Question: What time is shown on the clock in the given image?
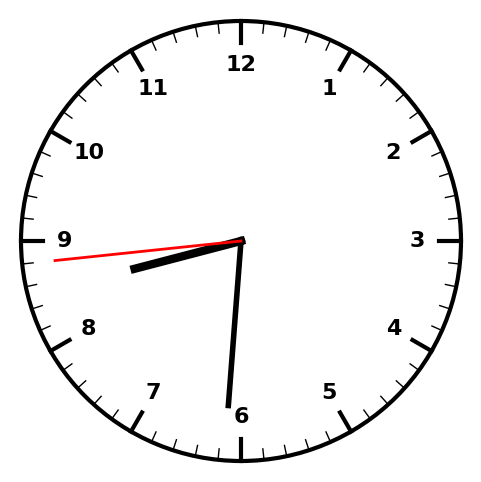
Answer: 08:30:44